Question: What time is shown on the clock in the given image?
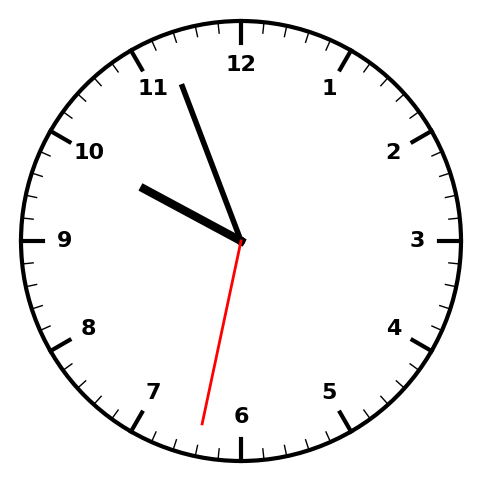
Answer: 09:56:32